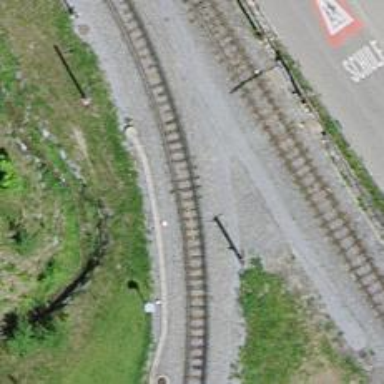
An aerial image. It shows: Narrow-gauge railway track with electrified contact line. The railway has one track.